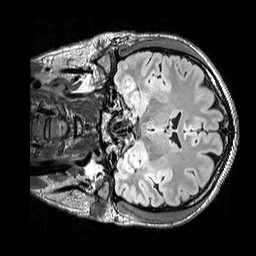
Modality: FLAIR
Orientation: coronal
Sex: male
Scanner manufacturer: siemens
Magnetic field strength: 3 T
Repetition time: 5 s
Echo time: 0.395 s